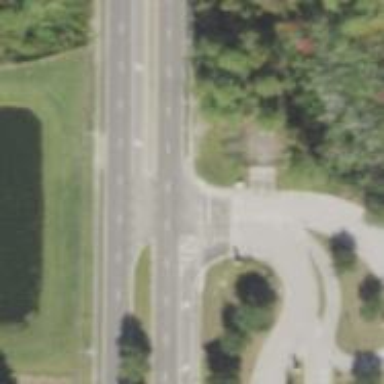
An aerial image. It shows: Service road with sidewalk on the left.